Question: I am trying to draw lines using 'JPanel' and I have hit somewhat of a wall. I can get two sides down but once it comes to subtracting from the x cord it all goes wrong.

'''
package GUIstuff;
import java.awt.Graphics;
import javax.swing.JPanel;
public class DrawPanel extends JPanel{
public void paintComponent (Graphics g){
super.paintComponent(g);
int width = getWidth();
int height = getHeight();
int drawCounter = 0; // counters for all the while statements
int drawCounter2 = 0;
int drawCounter3 = 0;
int drawCounter4 = 0;
int x1 = 0; // cords change with the while statemetns
int x2 = 0;
int y1 = 0;
int y2 = 0;
while (drawCounter <= 15){ // counter
y2 = 250;
g.drawLine(x1, y1, x2, y2);
x2 = x2 + 15;
y1 = y1 + 15;
drawCounter++; }
int u1 = 0;
int u2 = 0;
int v1 = 0;
int v2 = 0;
while (drawCounter2 <= 15){
u2 = 250;
g.drawLine(u1, v1, u2, v2);
u1 = u1 + 15;
v2 = v2 + 15;
drawCounter2++;
}
int a1 = 0;
int a2 = 0;
int b1 = 0;
int b2 = 0;
while (drawCounter3 <= 15){
a2 = 250;
g.drawLine(a1, b1, a2, b2);
b1 = b1 + 15;
a2 = a2 - 15;
drawCounter3++;
}
}
}
'''
Here is my runner class
'''
package GUIstuff;
import javax.swing.JFrame;
public class DrawPanelTest {
public static void main (String args[]){
DrawPanel panel = new DrawPanel();
JFrame application = new JFrame();
application.setDefaultCloseOperation(JFrame.EXIT_ON_CLOSE);
application.add(panel);
application.setSize (250, 250);
application.setVisible(true);
}
}
'''
I have a the lines in the bottom left and the upper right but when I try to subtract from x I just get lines going a crossed the whole box.
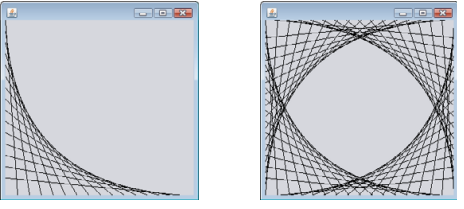
Answer: When doing custom painting you should override the 'getPreferredSize()' method so the panel can be displayed at its preferred size.
When you draw the lines two variable are the same and two variables differ. Use the width/height variable when appropriate instead of hardcoding a number. In the example below I did the left and bottom sides. The bottom side shows how to subtract. I'll let you figure out the pattern for the other two side.
Also, I made the panel a little more dynamic so it will be easy to configure the number of lines you want painted and the gap between the lines.
'''
import java.awt.*;
import javax.swing.*;
public class DrawSSCCE extends JPanel
{
private int lines;
private int lineGap;
public DrawSSCCE(int lines, int lineGap)
{
this.lines = lines;
this.lineGap = lineGap;
}
@Override
public Dimension getPreferredSize()
{
int size = lines * lineGap;
return new Dimension(size, size);
}
@Override
public void paintComponent(Graphics g)
{
int width = getWidth();
int height = getHeight();
// Draw lines starting from left to bottom
int x = lineGap;
int y = 0;
for (int i = 0; i < lines; i++)
{
g.drawLine(0, y, x, height);
x += lineGap;
y += lineGap;
}
// Draw lines starting from bottom to right
x = 0;
y = height - lineGap;
for (int i = 0; i < lines; i++)
{
g.drawLine(x, height, width, y);
x += lineGap;
y -= lineGap;
}
// Draw lines starting from right to top
// Draw lines starting from top to left
}
private static void createAndShowUI()
{
JFrame frame = new JFrame("DrawSSCCE");
frame.setDefaultCloseOperation(JFrame.EXIT_ON_CLOSE);
frame.add( new DrawSSCCE(15, 15) );
frame.pack();
frame.setLocationByPlatform( true );
frame.setVisible( true );
}
public static void main(String[] args)
{
EventQueue.invokeLater(new Runnable()
{
public void run()
{
createAndShowUI();
}
});
}
}
'''